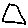
Label: triangle